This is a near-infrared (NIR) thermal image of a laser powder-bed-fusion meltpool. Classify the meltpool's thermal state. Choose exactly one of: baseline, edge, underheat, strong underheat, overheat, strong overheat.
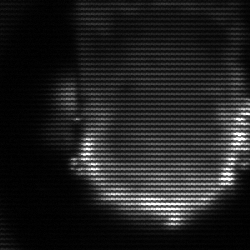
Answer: baseline